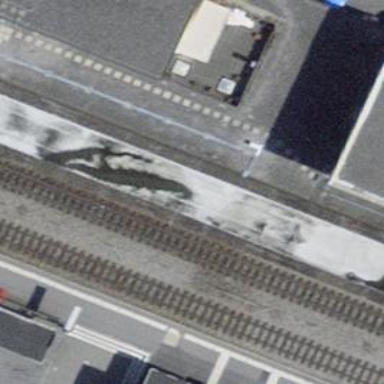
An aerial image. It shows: Stop position for public transport on the railway.